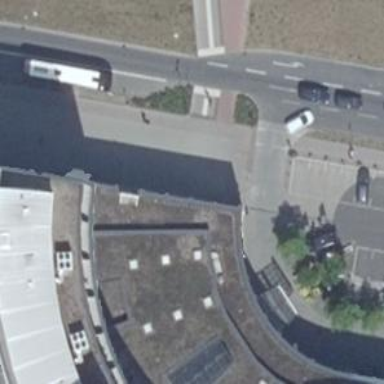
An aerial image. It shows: Footway covered with arcade.